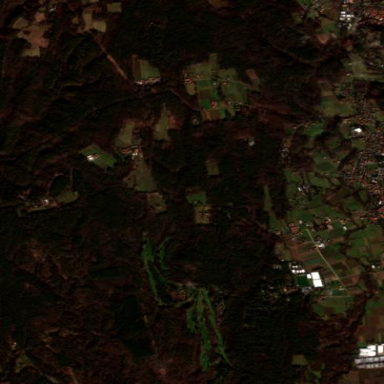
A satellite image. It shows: Sports centre dedicated to golf.